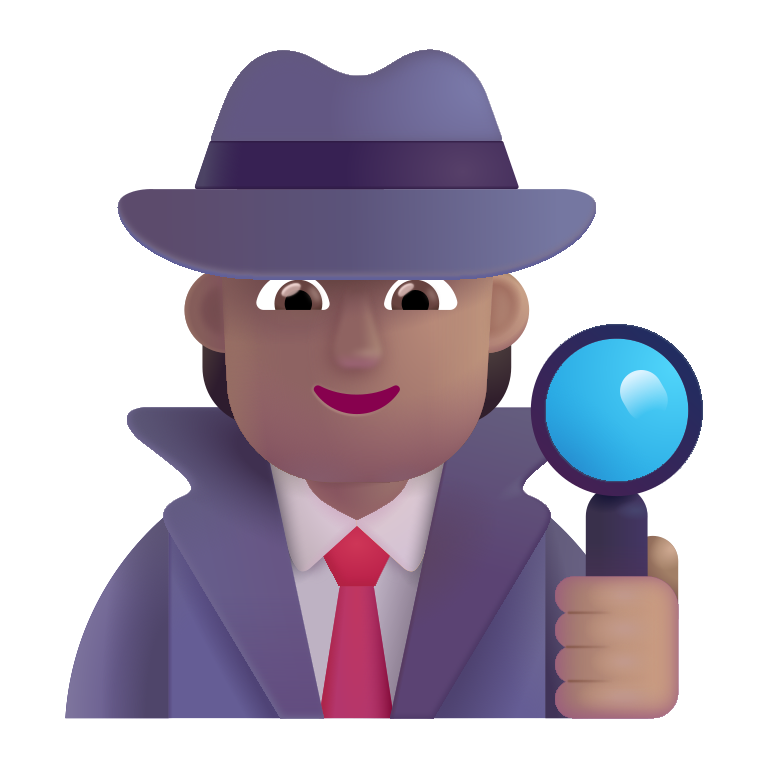
detective color